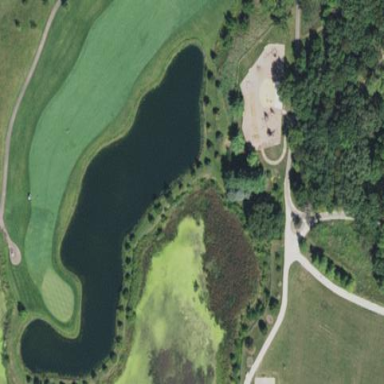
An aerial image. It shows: Water hazard in golf course. The hazard is natural water feature.